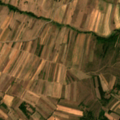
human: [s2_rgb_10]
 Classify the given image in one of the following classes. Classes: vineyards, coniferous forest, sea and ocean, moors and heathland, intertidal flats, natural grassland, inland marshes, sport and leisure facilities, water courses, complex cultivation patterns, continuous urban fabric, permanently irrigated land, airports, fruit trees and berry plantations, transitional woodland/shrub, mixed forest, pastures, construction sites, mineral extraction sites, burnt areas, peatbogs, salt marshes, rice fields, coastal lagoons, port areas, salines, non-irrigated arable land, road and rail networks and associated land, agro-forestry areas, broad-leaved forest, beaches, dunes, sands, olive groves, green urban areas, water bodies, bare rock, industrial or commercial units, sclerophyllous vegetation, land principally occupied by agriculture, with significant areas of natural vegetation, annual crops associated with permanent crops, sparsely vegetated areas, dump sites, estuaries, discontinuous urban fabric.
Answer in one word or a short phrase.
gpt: complex cultivation patterns, land principally occupied by agriculture, with significant areas of natural vegetation